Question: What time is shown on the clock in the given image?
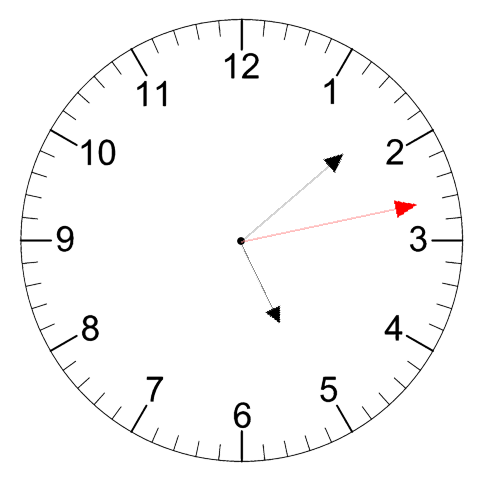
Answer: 05:08:13